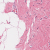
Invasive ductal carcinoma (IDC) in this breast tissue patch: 0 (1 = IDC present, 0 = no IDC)